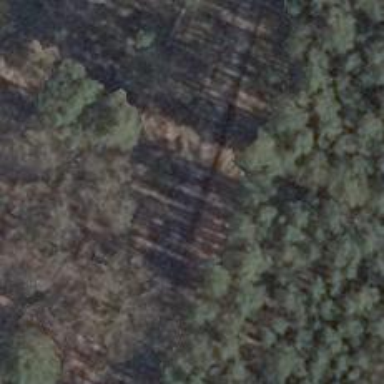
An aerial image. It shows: Sandy track road with grade 4 track type.